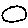
Label: circle